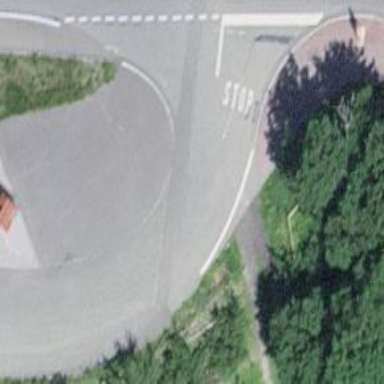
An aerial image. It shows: Unmarked crossing on the road.